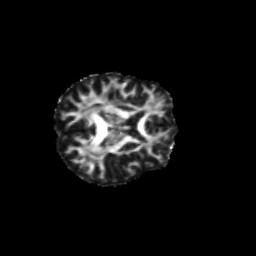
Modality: FA
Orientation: axial
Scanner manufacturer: siemens
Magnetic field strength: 3 T
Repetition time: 9.2 s
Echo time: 0.084 s